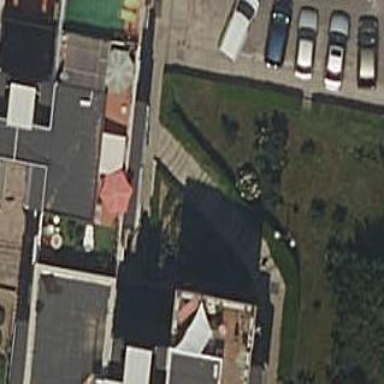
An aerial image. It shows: Garden enclosed by hedge.